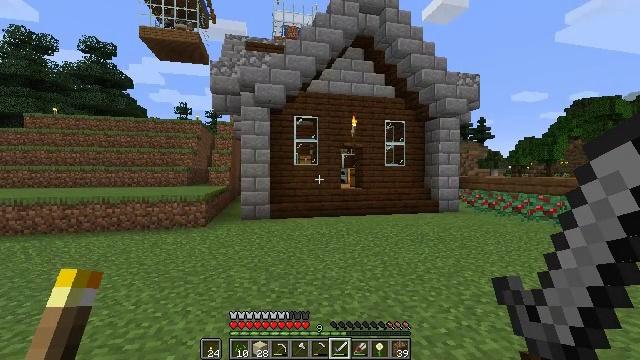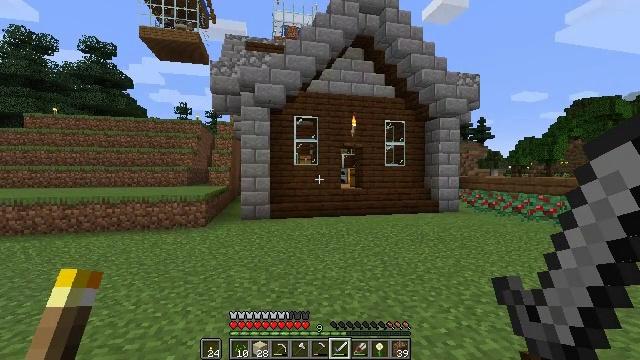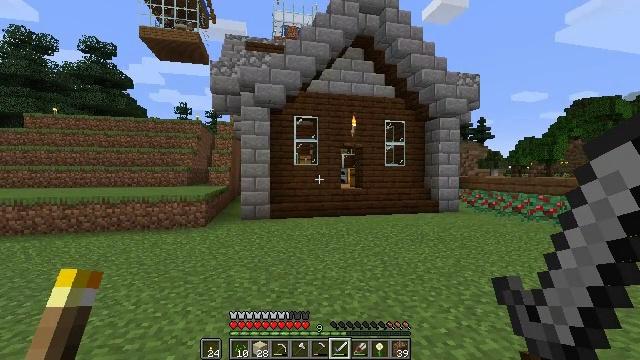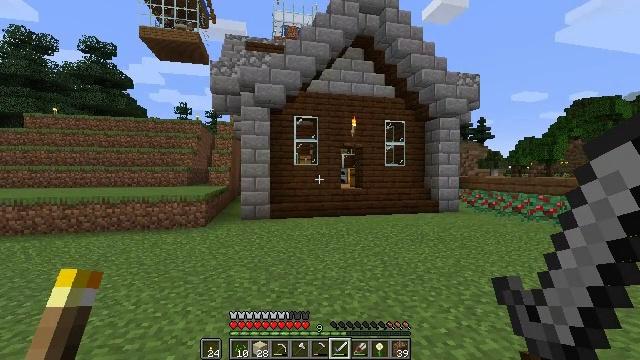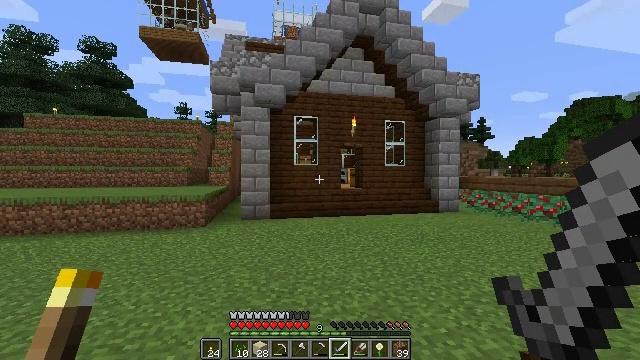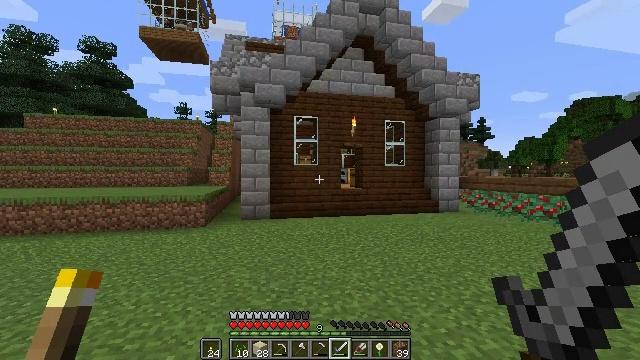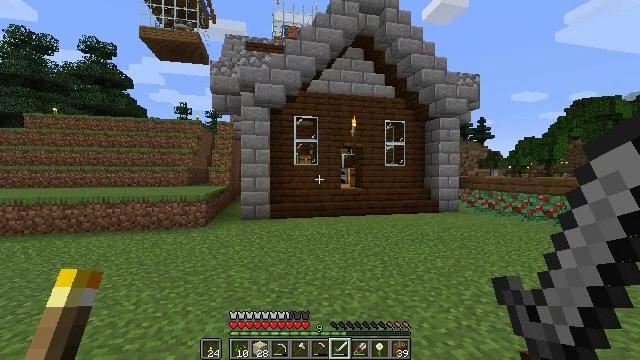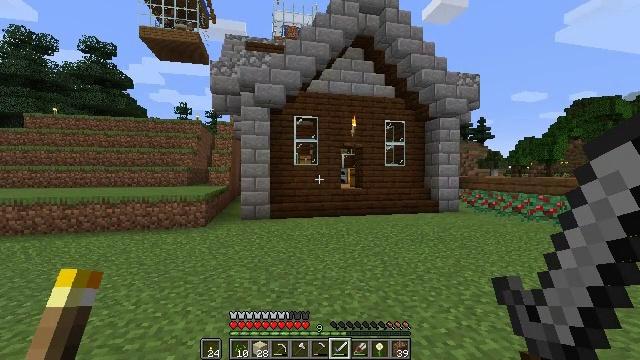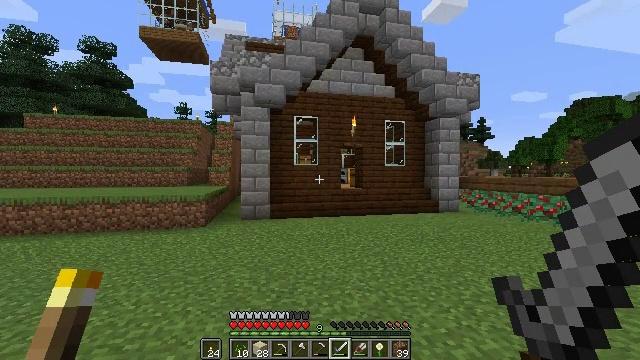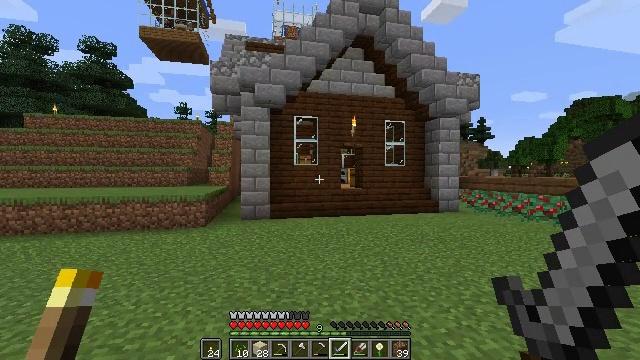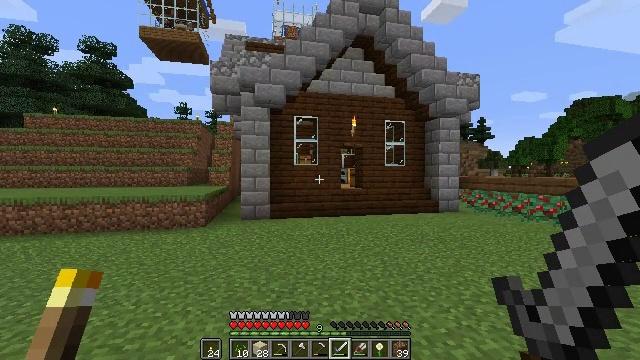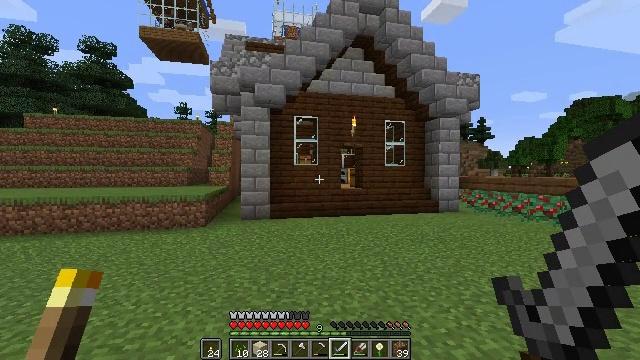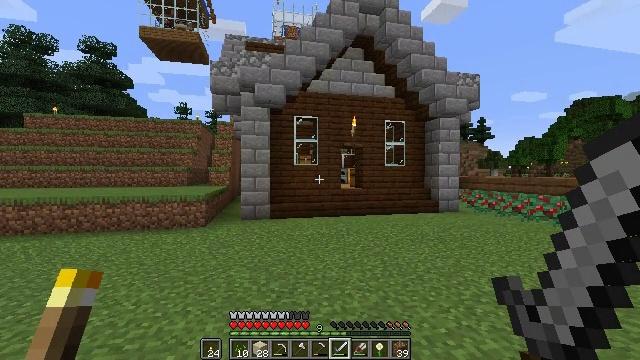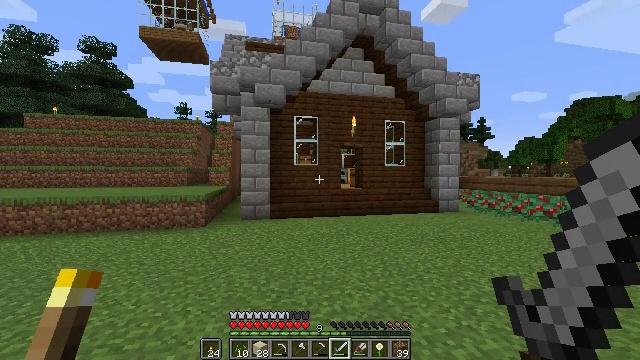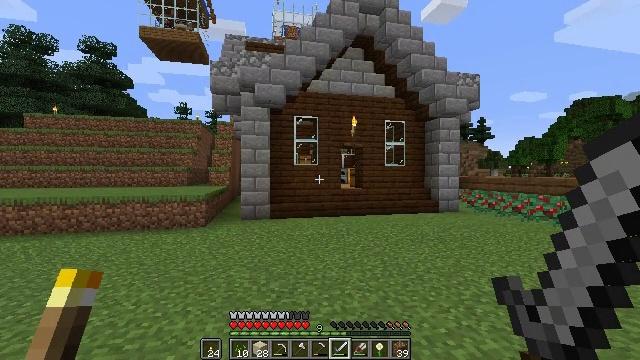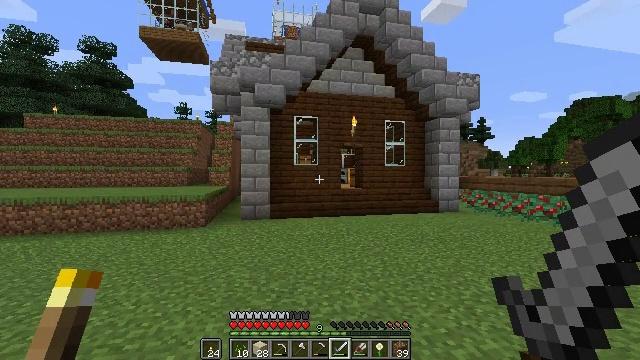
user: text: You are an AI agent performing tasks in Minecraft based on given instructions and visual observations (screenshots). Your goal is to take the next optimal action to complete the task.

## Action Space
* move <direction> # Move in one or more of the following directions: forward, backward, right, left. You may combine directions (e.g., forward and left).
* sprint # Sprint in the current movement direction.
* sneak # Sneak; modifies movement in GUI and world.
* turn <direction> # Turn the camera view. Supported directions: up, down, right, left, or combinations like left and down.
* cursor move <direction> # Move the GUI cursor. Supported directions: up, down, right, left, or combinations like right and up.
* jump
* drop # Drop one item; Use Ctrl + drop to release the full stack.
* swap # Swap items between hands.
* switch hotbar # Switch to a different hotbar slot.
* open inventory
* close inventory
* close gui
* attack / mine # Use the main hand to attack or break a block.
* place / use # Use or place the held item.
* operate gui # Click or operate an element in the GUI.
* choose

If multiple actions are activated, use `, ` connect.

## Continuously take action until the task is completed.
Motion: motion action
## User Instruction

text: Collect sand to make glass.
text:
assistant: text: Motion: no_op
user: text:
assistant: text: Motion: no_op
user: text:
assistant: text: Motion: no_op
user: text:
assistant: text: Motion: no_op
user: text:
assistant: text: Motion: no_op
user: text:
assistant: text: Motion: no_op
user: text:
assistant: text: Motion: no_op
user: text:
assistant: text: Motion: no_op
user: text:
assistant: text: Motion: no_op
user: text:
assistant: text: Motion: no_op
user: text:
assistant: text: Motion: no_op
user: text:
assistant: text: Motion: no_op
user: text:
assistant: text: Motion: no_op
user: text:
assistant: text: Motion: no_op
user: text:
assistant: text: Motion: no_op
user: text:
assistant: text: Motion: no_op
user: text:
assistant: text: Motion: no_op
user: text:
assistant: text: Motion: no_op
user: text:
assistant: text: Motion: no_op
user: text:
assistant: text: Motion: no_op
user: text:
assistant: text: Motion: no_op
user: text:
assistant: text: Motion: no_op
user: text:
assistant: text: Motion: no_op
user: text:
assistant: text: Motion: no_op
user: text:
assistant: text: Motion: no_op
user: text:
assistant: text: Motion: no_op
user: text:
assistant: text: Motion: no_op
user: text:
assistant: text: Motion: no_op
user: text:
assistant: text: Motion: no_op
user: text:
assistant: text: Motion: no_op